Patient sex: M
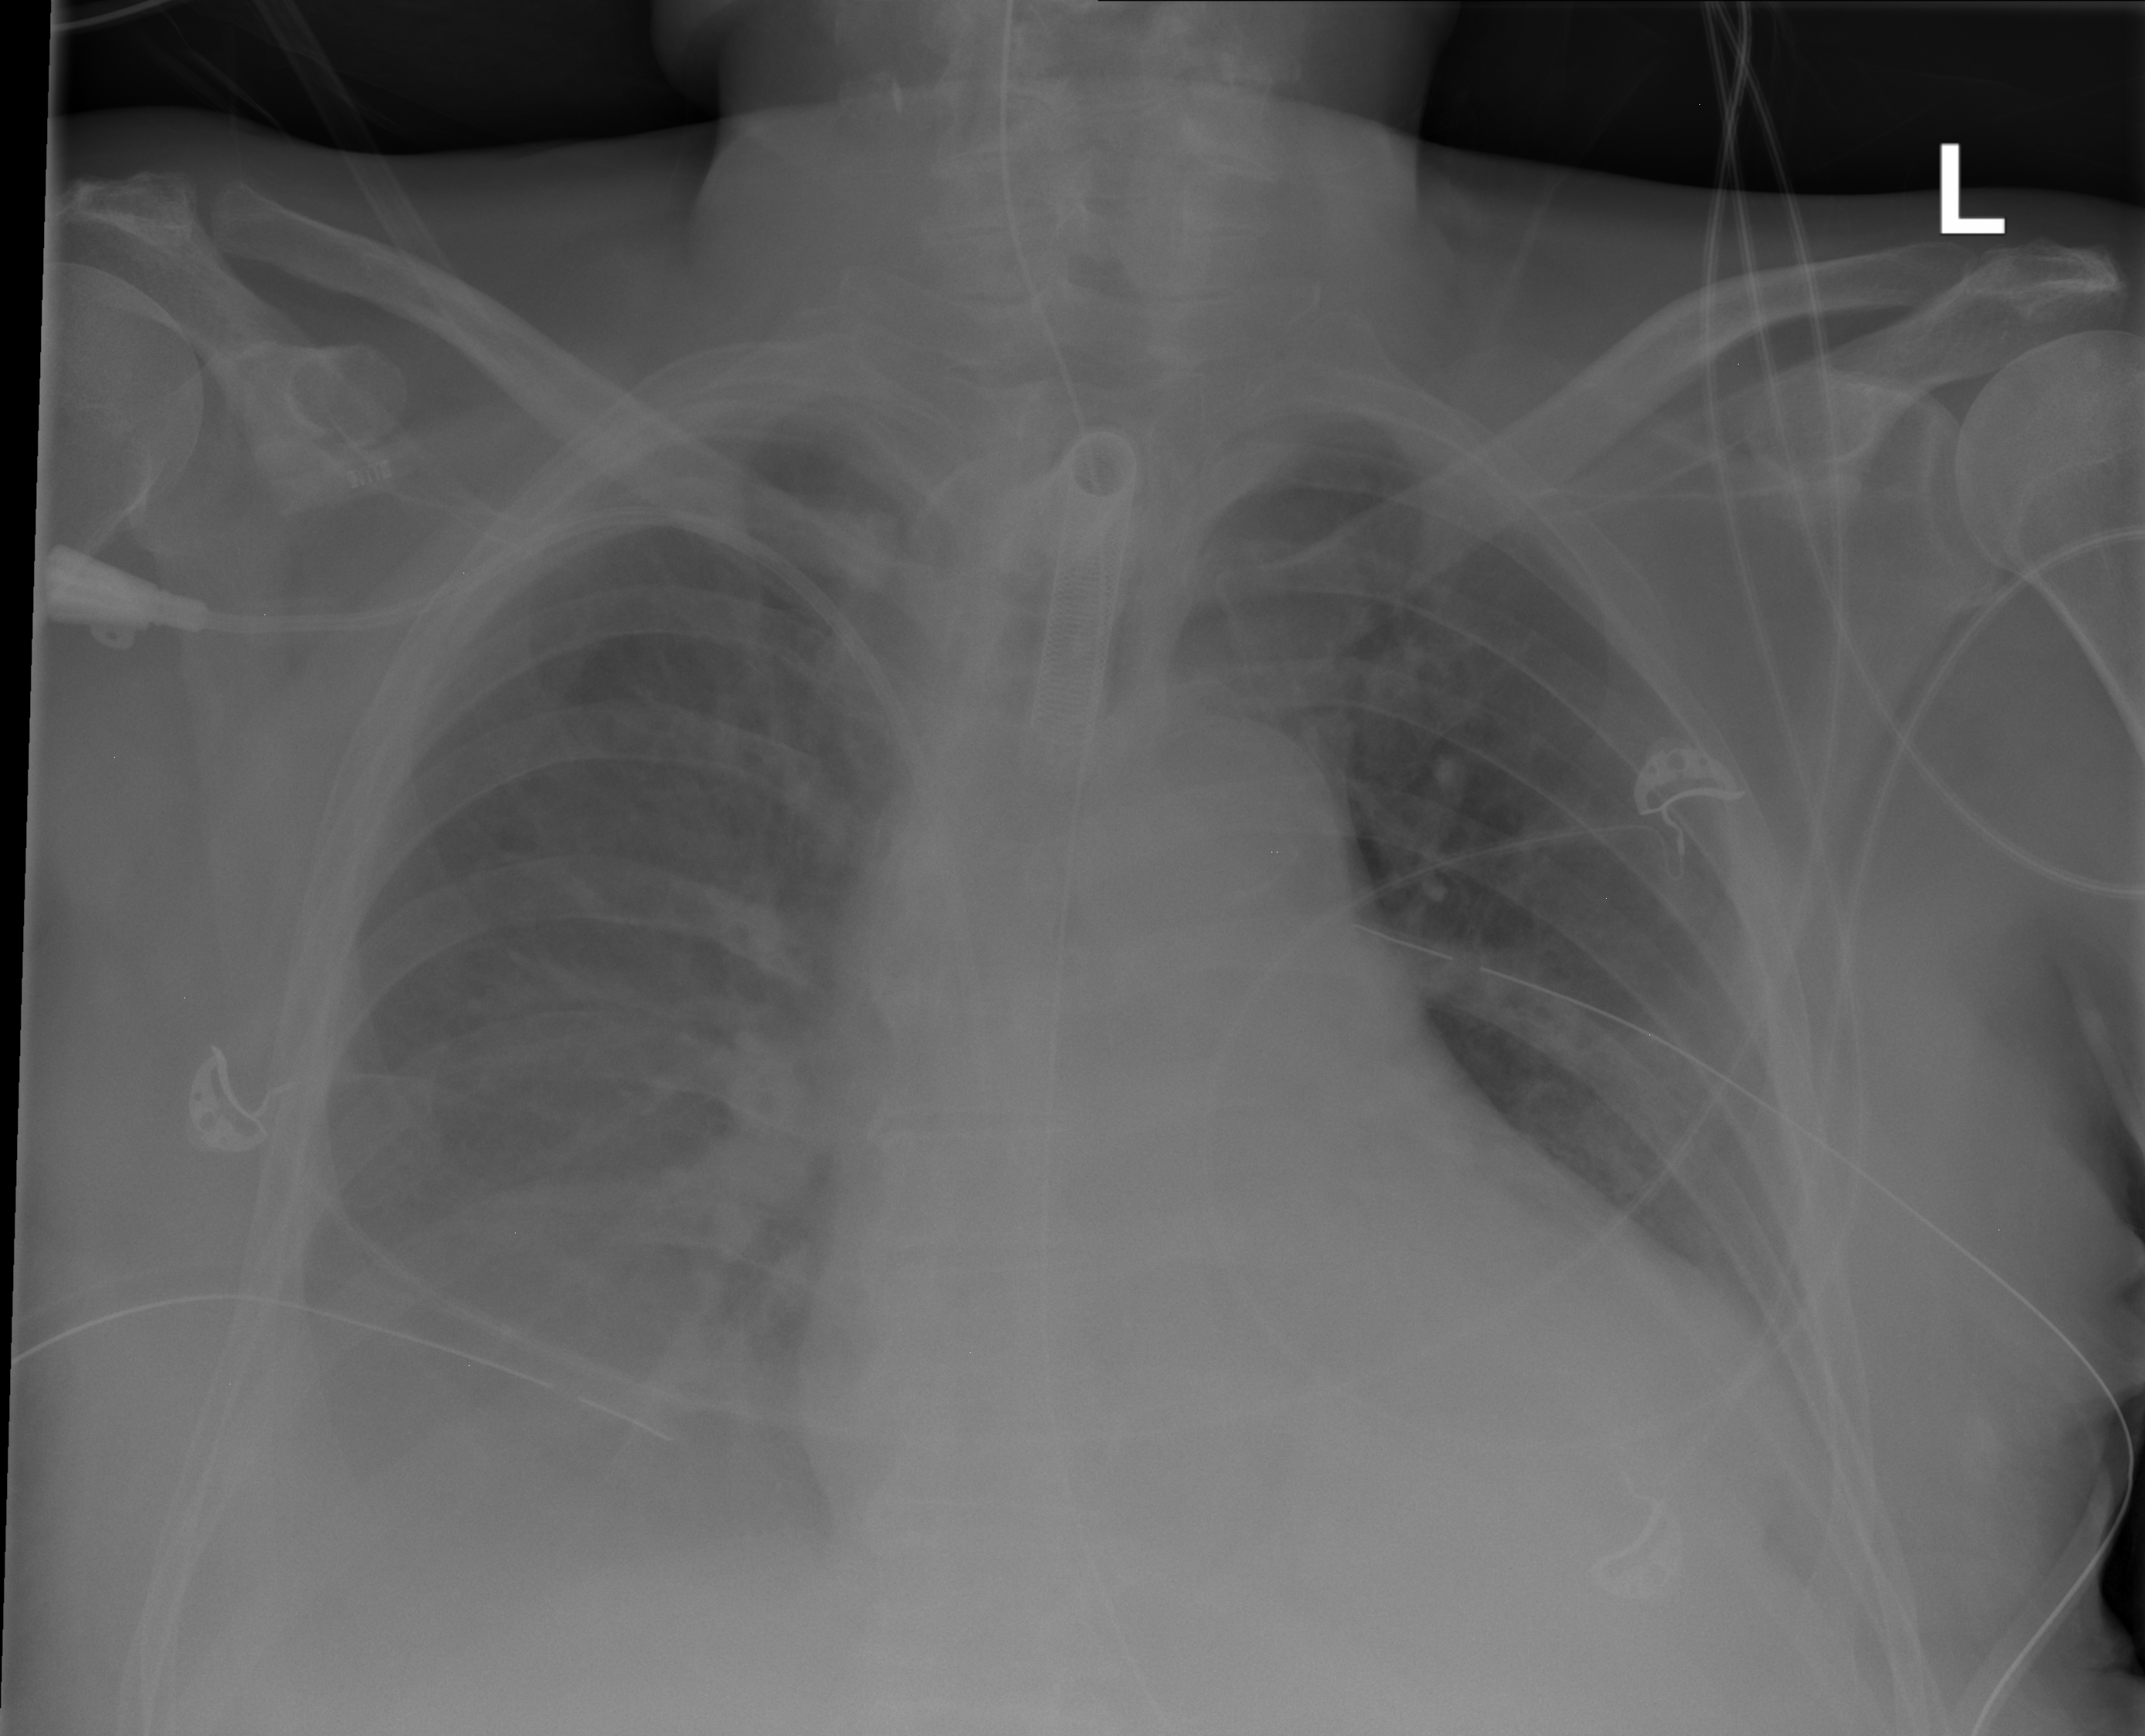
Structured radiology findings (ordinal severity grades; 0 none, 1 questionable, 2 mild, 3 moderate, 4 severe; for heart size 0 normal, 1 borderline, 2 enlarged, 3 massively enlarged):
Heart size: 2
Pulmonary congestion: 2
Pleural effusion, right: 3
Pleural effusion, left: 2
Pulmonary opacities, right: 0
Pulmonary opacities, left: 0
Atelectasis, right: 3
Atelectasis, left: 0